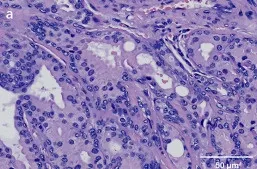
(A) (case 5) Ceruminous gland adenoma of the external auditory canal, evaluation with hematoxylin-eosin staining. The neoplastic proliferation of ceruminous glands is visible. The glandular epithelium is bilayered. Abundant cytoplasm is seen in the luminal cells, which show focal decapitation secretion and contain ceroid pigment (40x).
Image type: pathology (h&e)